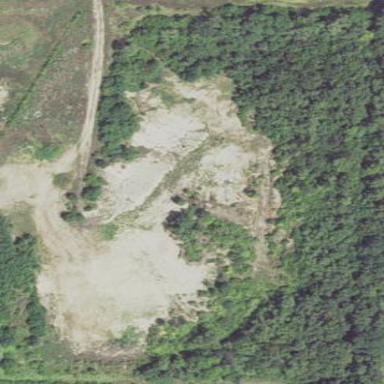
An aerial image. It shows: Quarry area where gravel is extracted.